Interaction volume radius: 10 \u00c5
Interaction volume height: 30 \u00c5
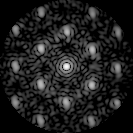
Disorder parameter: 0.4336